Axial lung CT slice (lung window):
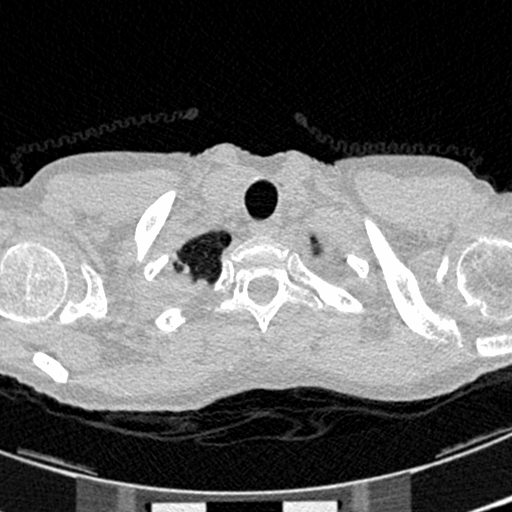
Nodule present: no